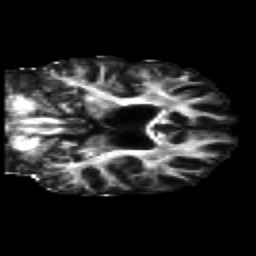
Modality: FA
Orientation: coronal
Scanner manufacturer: siemens
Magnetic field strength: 3 T
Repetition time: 8.8 s
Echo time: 0.085 s